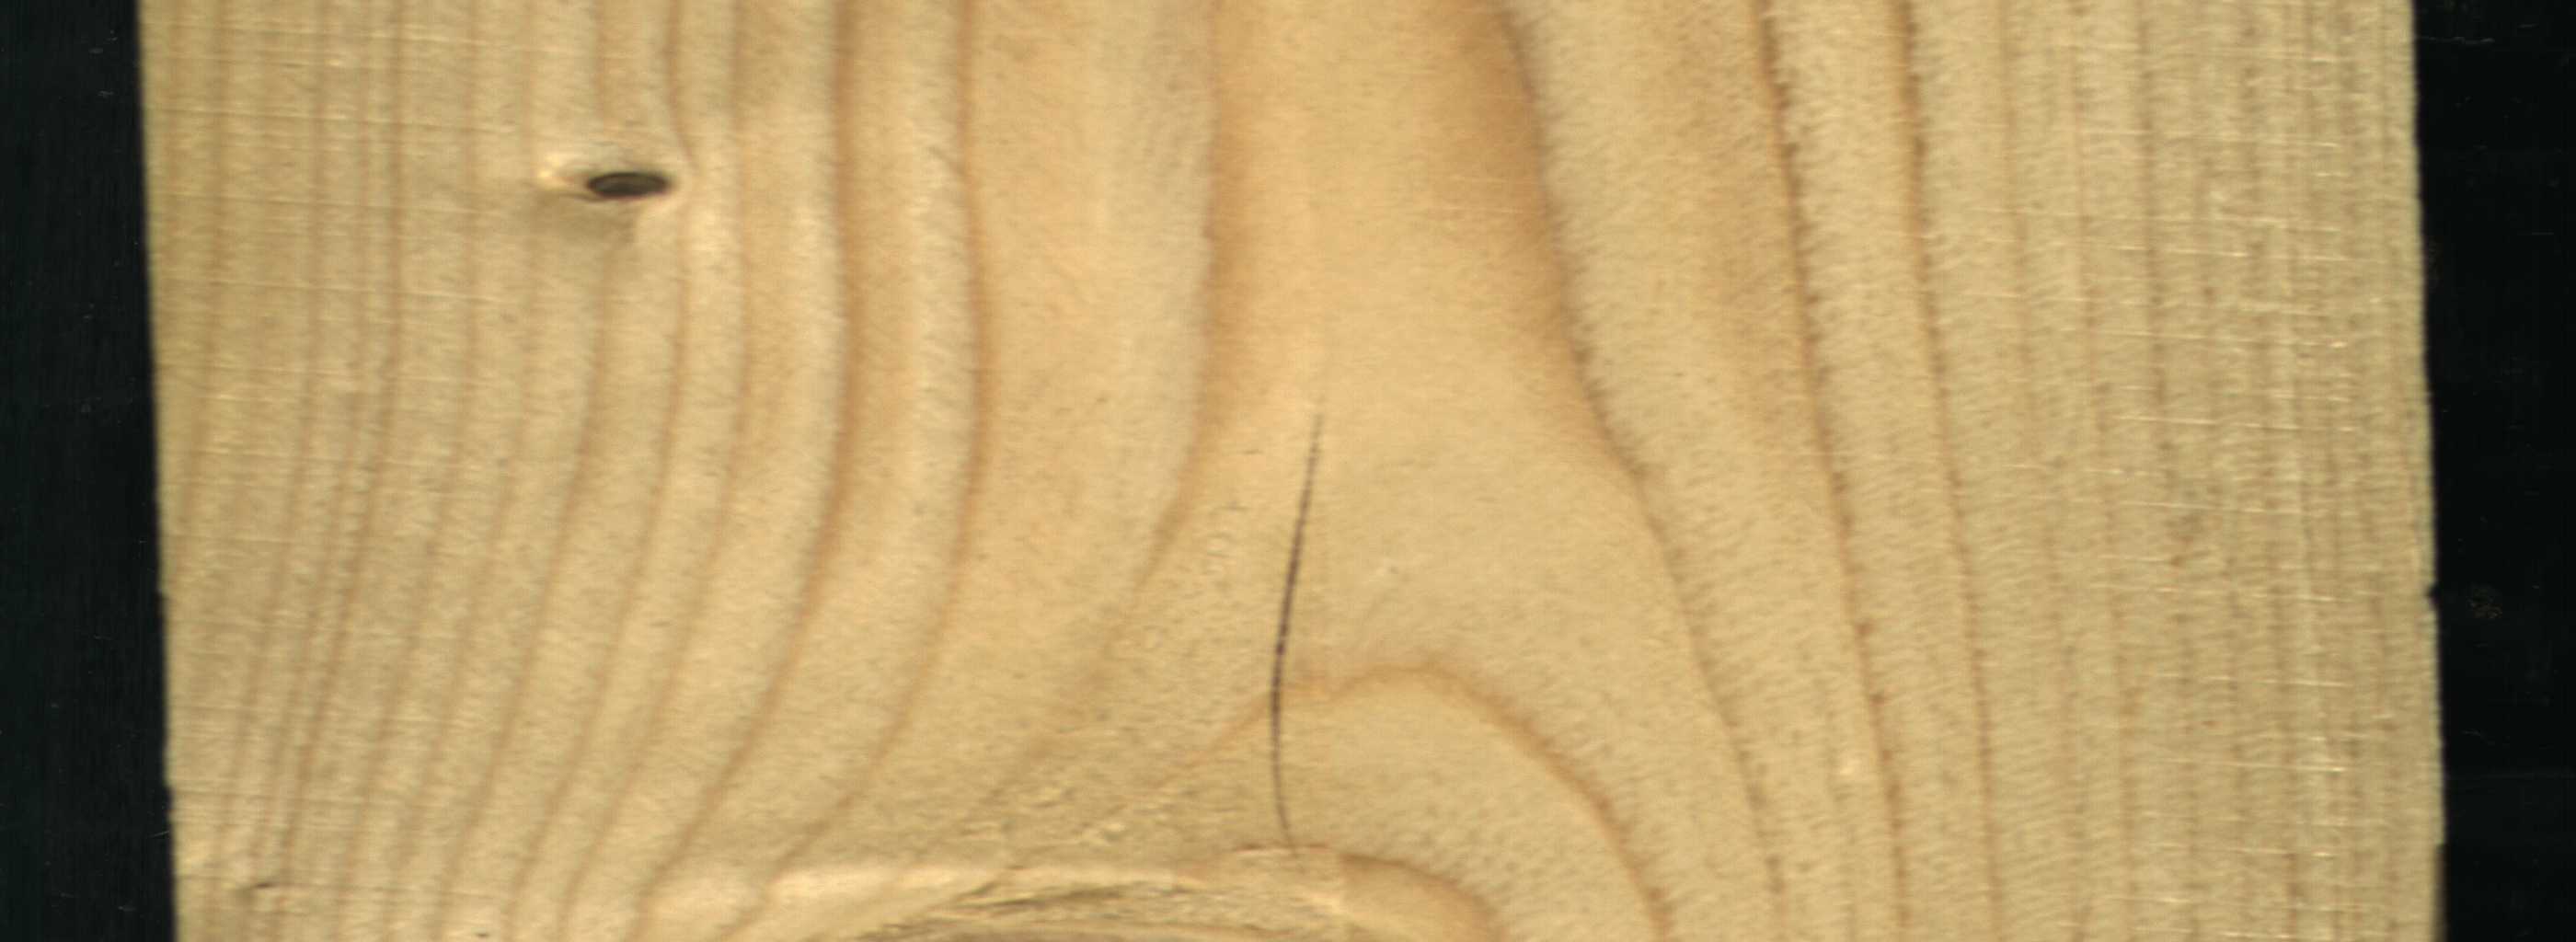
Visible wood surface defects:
Crack
Live_Knot